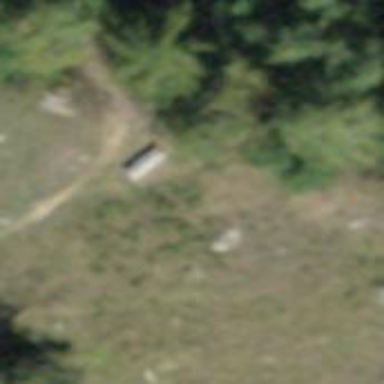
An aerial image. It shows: Bench.